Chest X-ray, PA view. Patient: 62 years old, sex M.
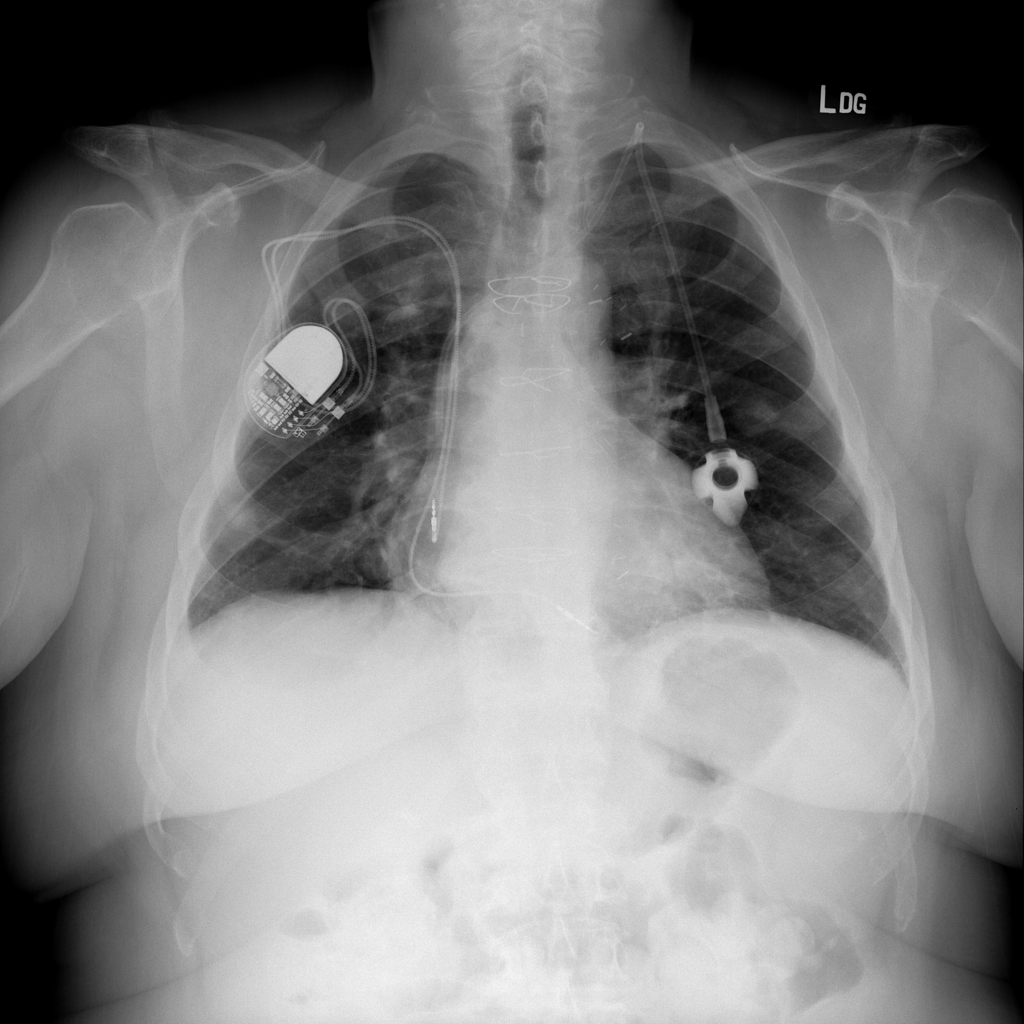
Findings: No Finding